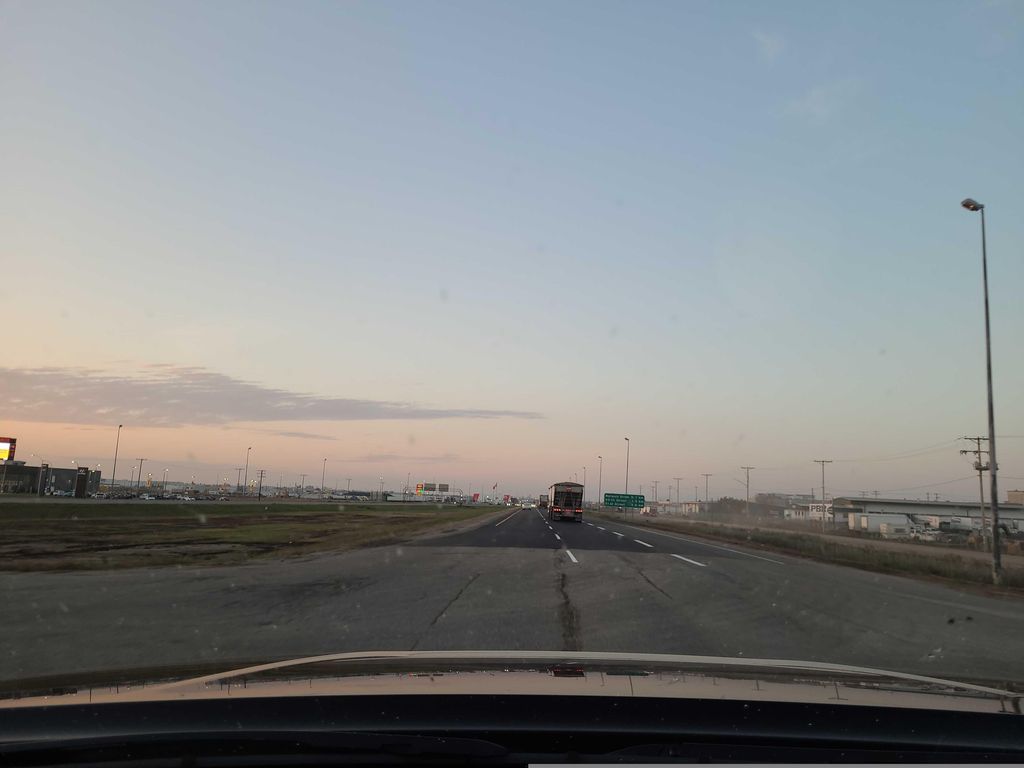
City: saskatoon